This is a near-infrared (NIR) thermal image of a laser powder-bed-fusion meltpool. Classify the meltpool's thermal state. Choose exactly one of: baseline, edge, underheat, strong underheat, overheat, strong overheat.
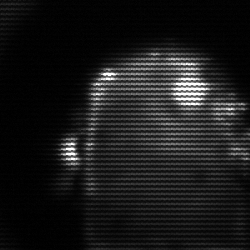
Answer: baseline